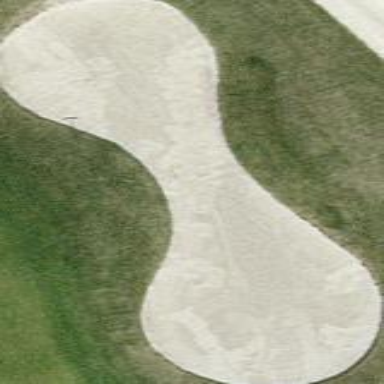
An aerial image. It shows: Sand bunker on golf course.